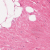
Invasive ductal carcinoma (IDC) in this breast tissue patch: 0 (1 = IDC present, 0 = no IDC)